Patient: sex M, age 45
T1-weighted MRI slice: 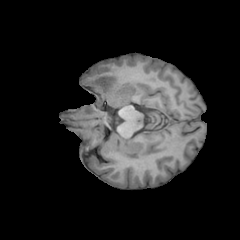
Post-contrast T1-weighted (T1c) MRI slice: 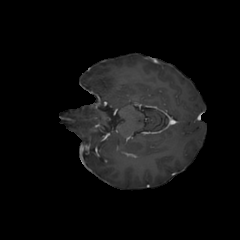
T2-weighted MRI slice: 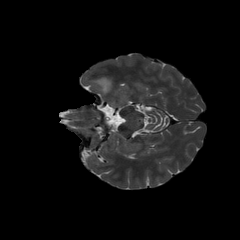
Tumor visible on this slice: yes
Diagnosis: Oligodendroglioma, IDH-mutant, 1p/19q-codeleted
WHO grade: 2